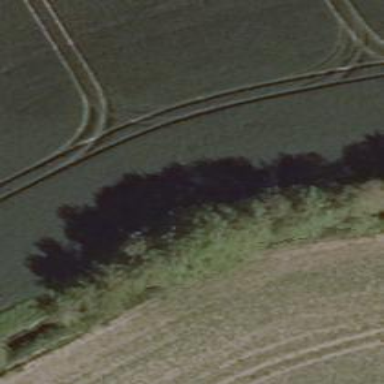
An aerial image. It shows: Row of trees in natural setting.